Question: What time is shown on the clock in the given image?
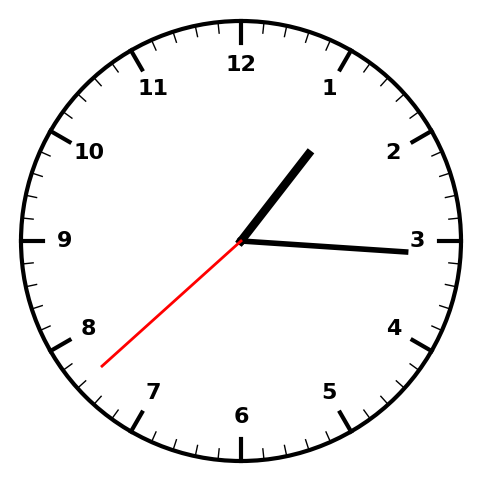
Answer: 01:15:38